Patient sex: F
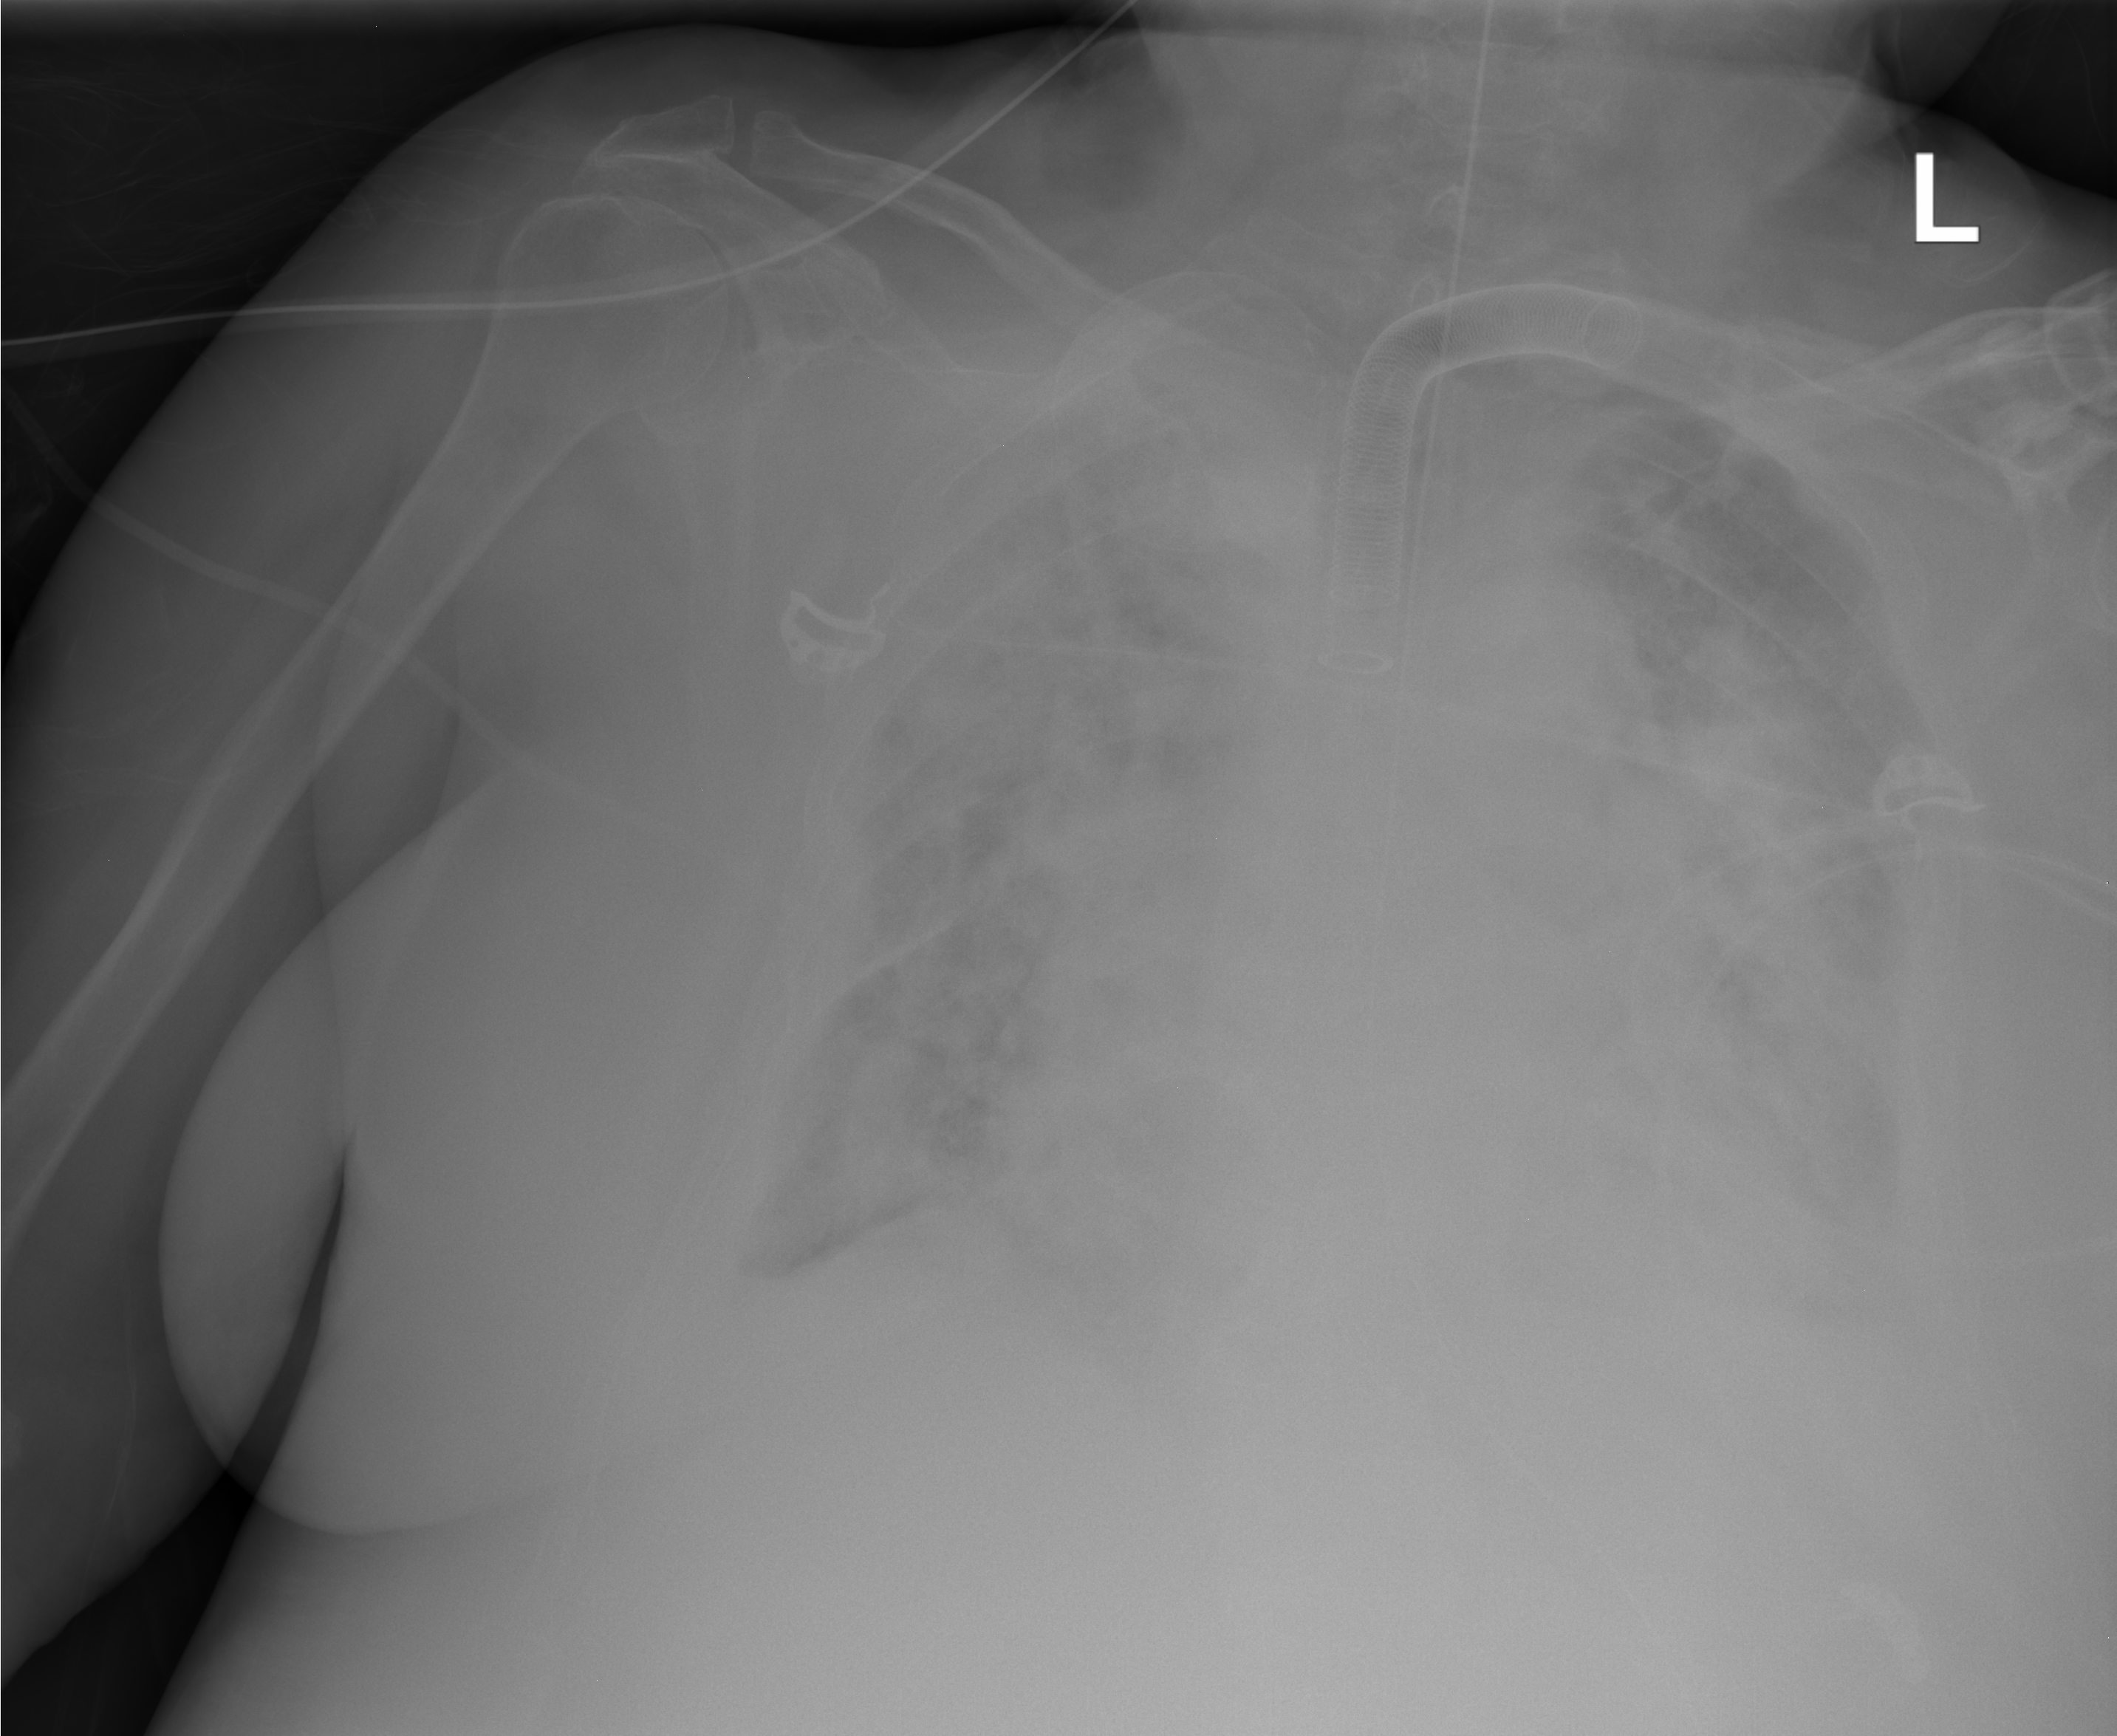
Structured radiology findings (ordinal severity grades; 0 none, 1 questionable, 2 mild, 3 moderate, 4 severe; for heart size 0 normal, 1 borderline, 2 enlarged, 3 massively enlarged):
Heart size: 2
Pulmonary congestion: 2
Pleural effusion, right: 2
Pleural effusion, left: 2
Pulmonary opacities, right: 4
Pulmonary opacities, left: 4
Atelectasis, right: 4
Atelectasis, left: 4